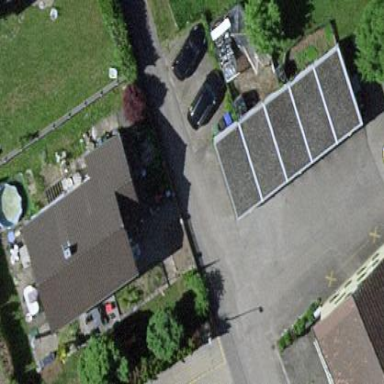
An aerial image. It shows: Garage.